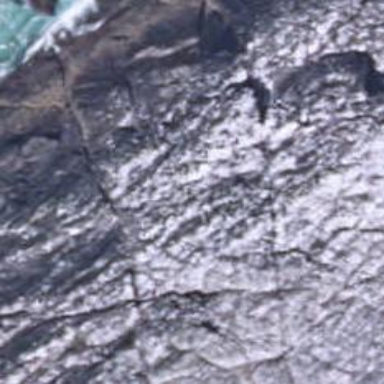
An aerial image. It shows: Natural cliff.